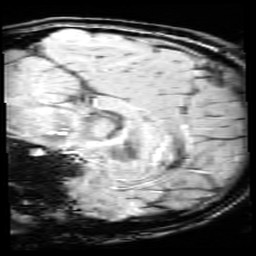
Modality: SWI
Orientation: sagittal
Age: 13
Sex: male
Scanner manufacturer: siemens
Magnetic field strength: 3 T
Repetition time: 0.027 s
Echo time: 0.02 s